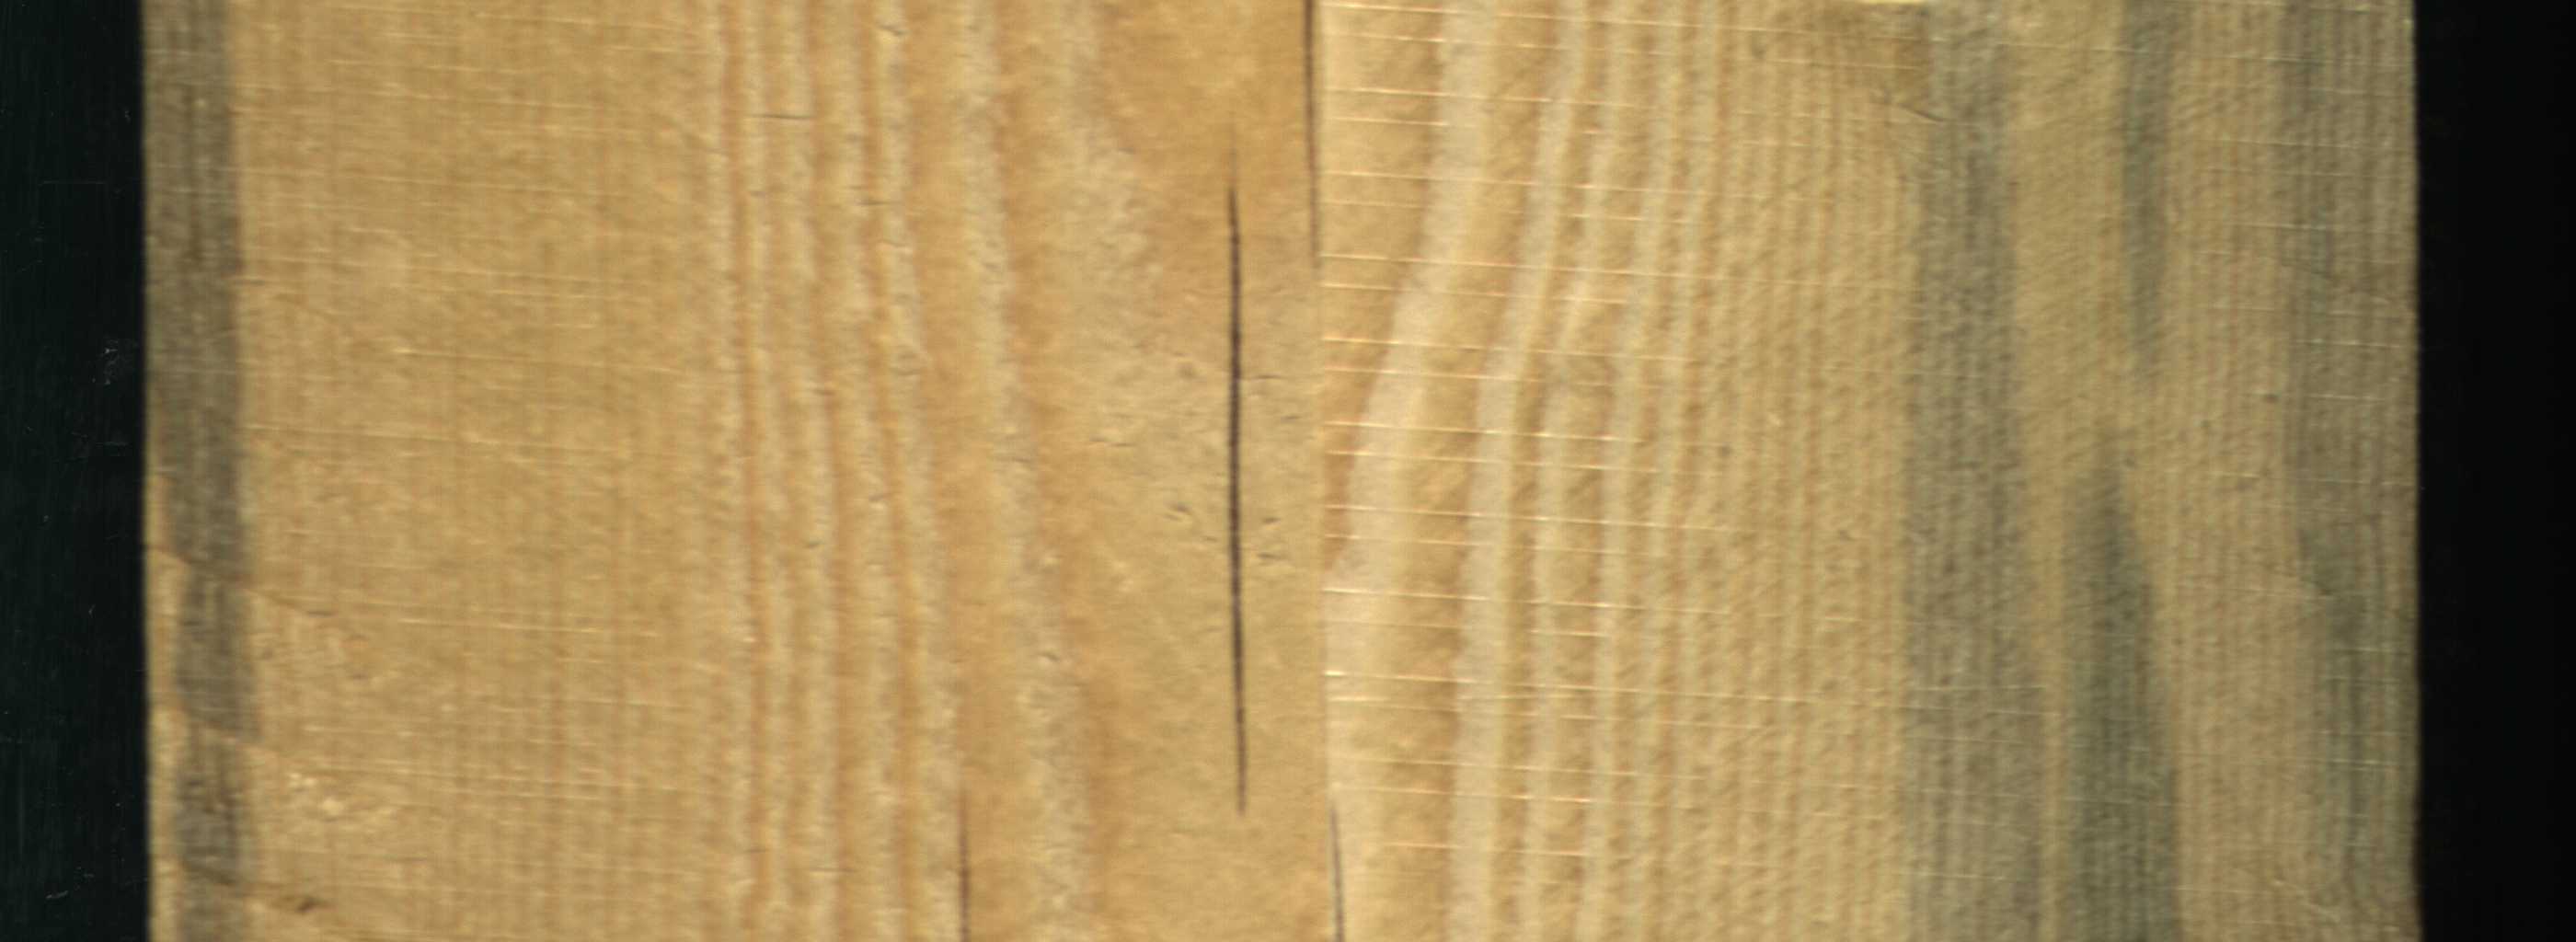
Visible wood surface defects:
Blue_Stain
Blue_Stain
Crack
Crack
Crack
Crack